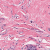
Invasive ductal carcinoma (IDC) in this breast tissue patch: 0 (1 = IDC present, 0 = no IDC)